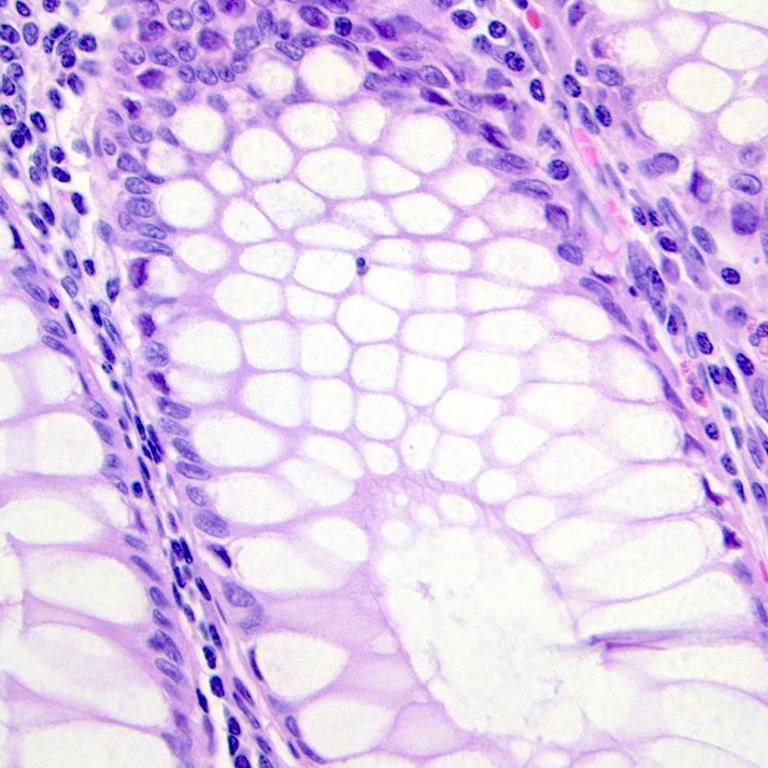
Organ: colon
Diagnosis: benign